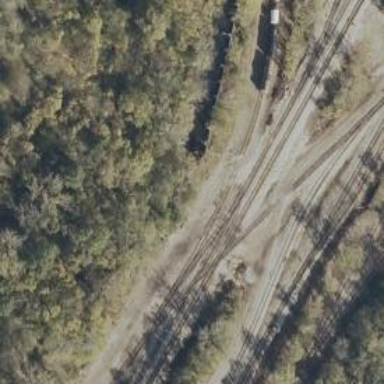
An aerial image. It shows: Railway yard used for servicing trains.